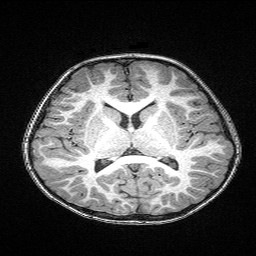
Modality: T1w
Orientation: coronal